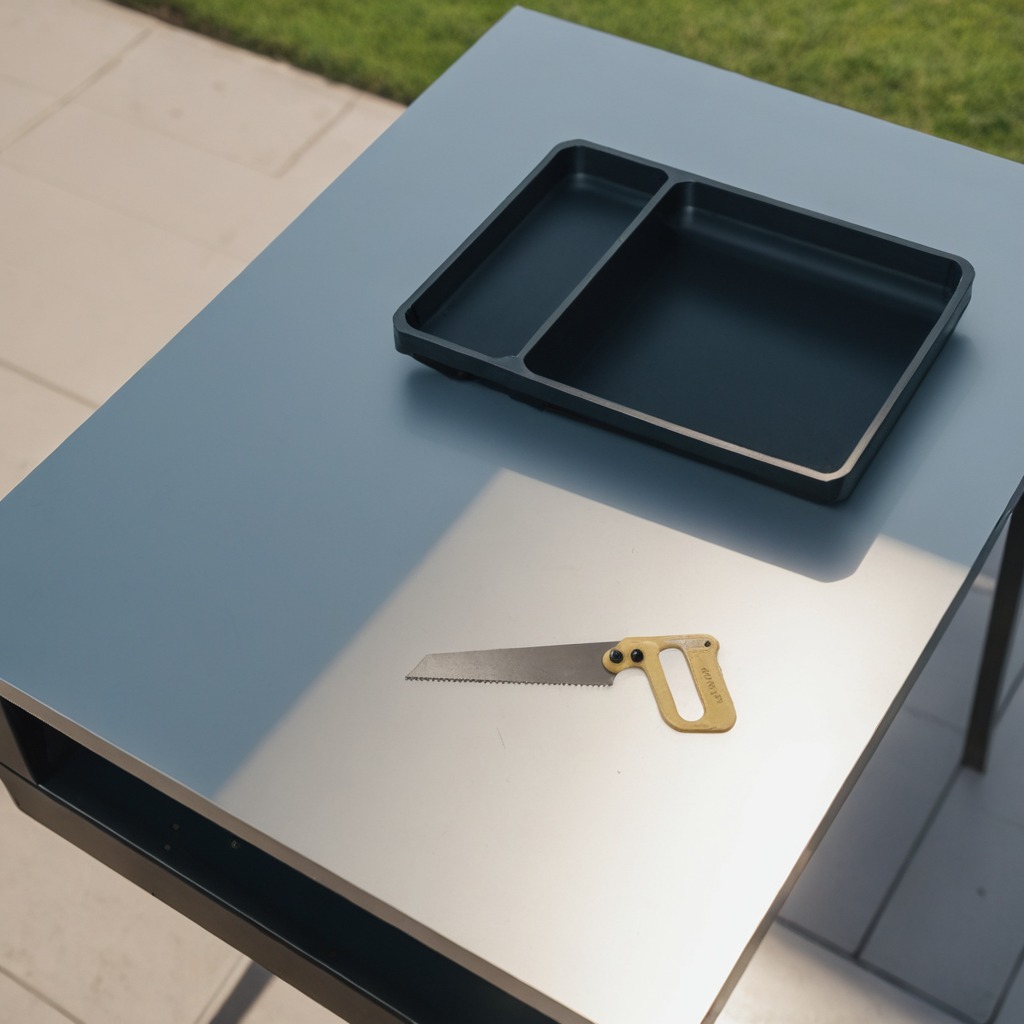
A metal saw is lying on the textured surface of a clean utility table in a temporary outdoor tool station.